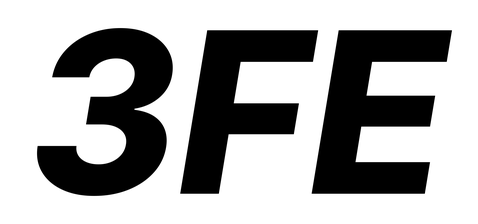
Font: Inter-Italic_ExtraBold_Italic